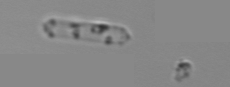
Label: Cerataulina_pelagica